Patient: sex M, age 68
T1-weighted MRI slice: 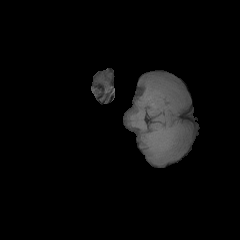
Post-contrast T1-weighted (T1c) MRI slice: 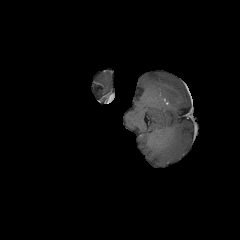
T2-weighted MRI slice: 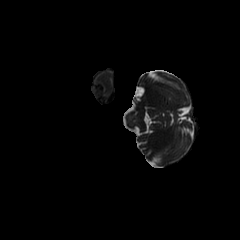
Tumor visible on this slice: no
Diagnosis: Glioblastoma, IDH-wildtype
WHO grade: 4